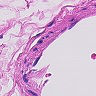
Metastatic tissue present: no